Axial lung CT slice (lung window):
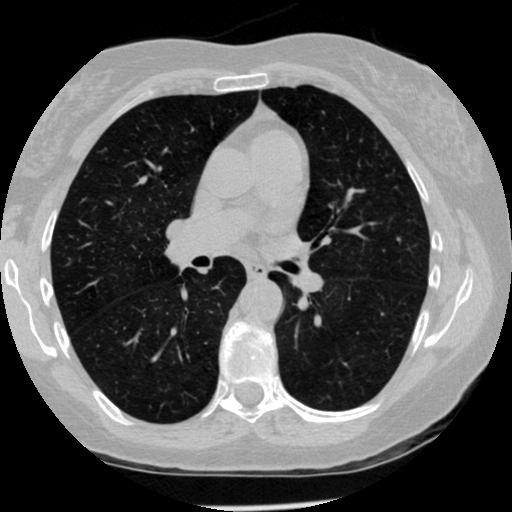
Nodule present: no